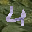
Label: 4